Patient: sex F, age 26
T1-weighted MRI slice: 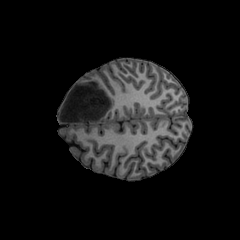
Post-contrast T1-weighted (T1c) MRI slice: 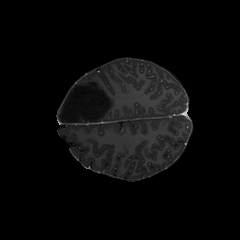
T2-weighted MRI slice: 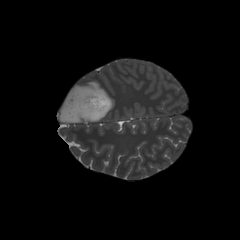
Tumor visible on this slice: yes
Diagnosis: Astrocytoma, IDH-mutant
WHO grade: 3